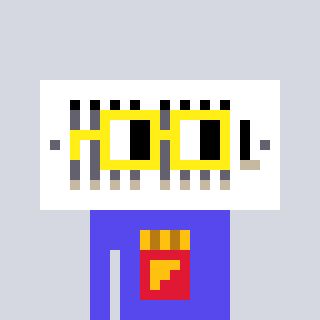
a pixel art character with square yellow glasses, a vent-shaped head and a computerblue-colored body on a cool background